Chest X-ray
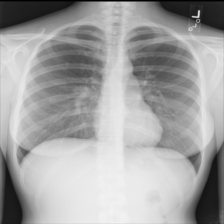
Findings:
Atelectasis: negative
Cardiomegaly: negative
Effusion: negative
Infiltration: negative
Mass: positive
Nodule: positive
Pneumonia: negative
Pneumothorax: negative
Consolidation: negative
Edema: negative
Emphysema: negative
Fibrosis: negative
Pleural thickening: negative
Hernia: negative